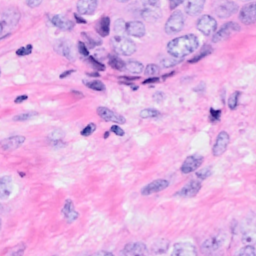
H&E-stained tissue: Breast